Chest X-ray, AP view. Patient: 42 years old, sex M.
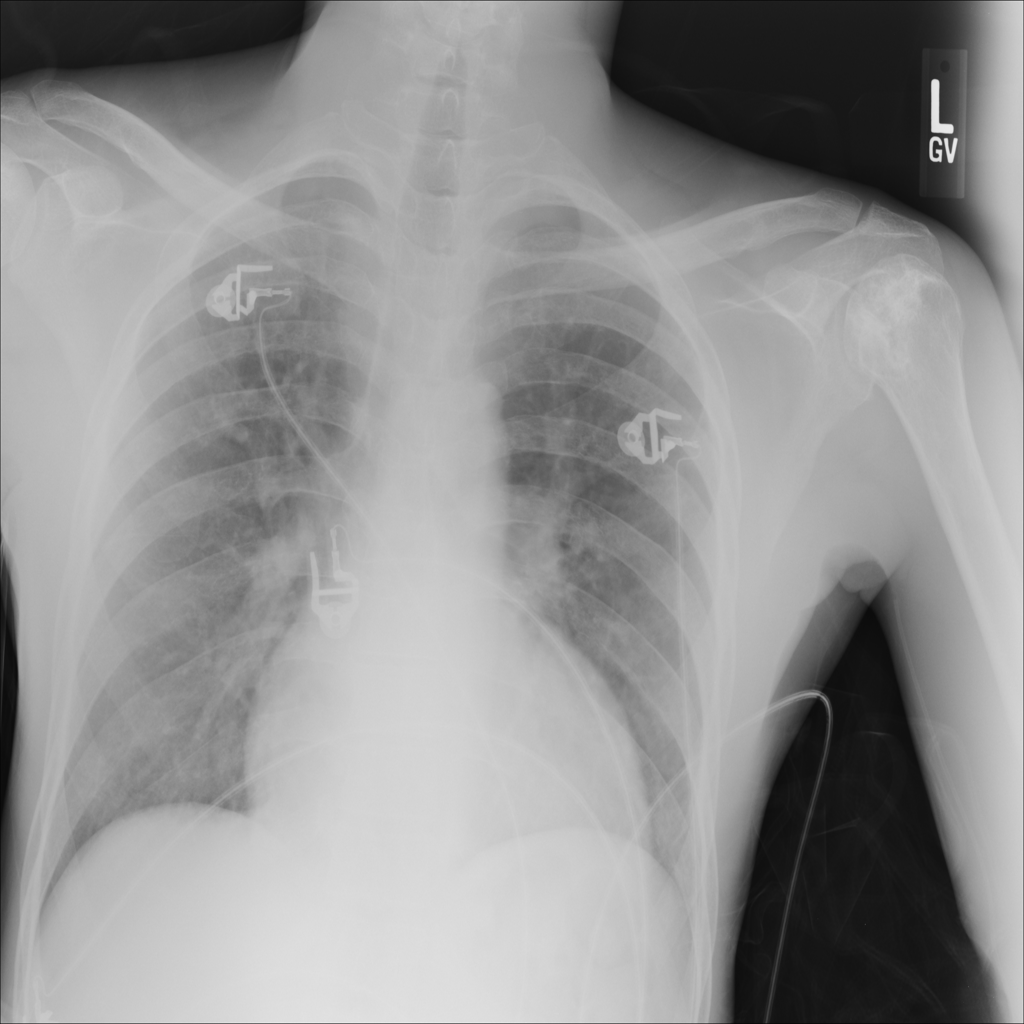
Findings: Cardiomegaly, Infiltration